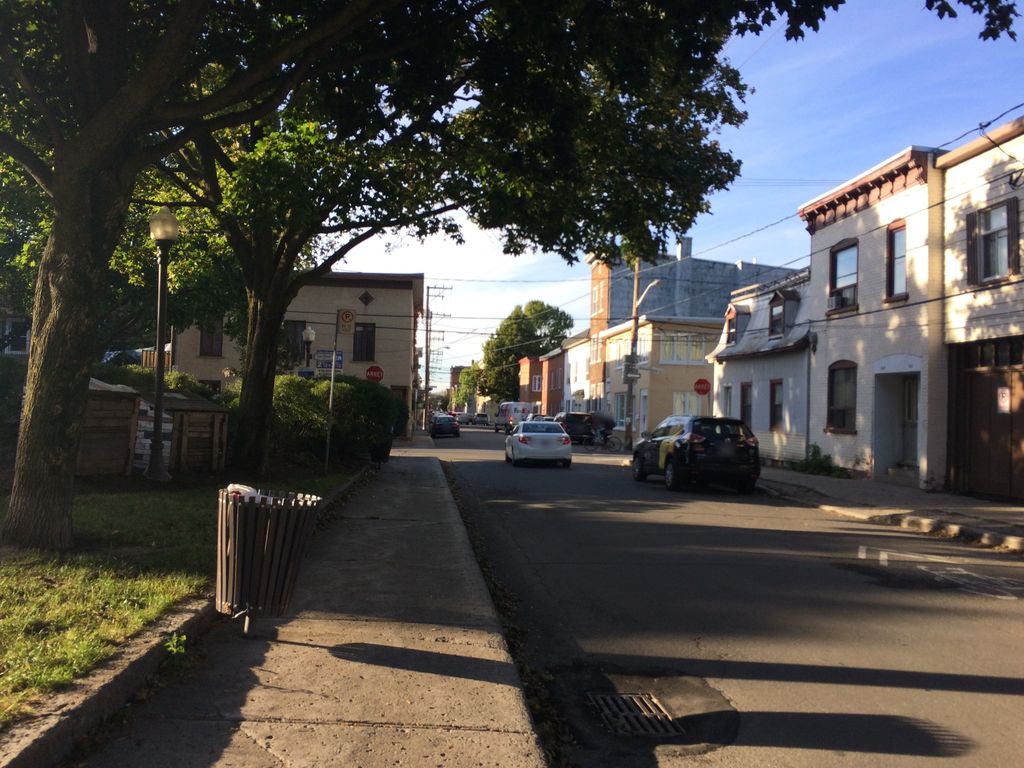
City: quebec_city